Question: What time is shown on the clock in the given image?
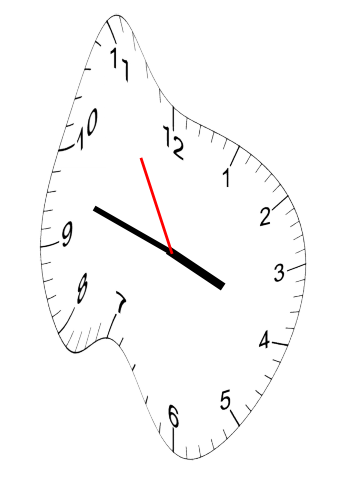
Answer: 03:47:55